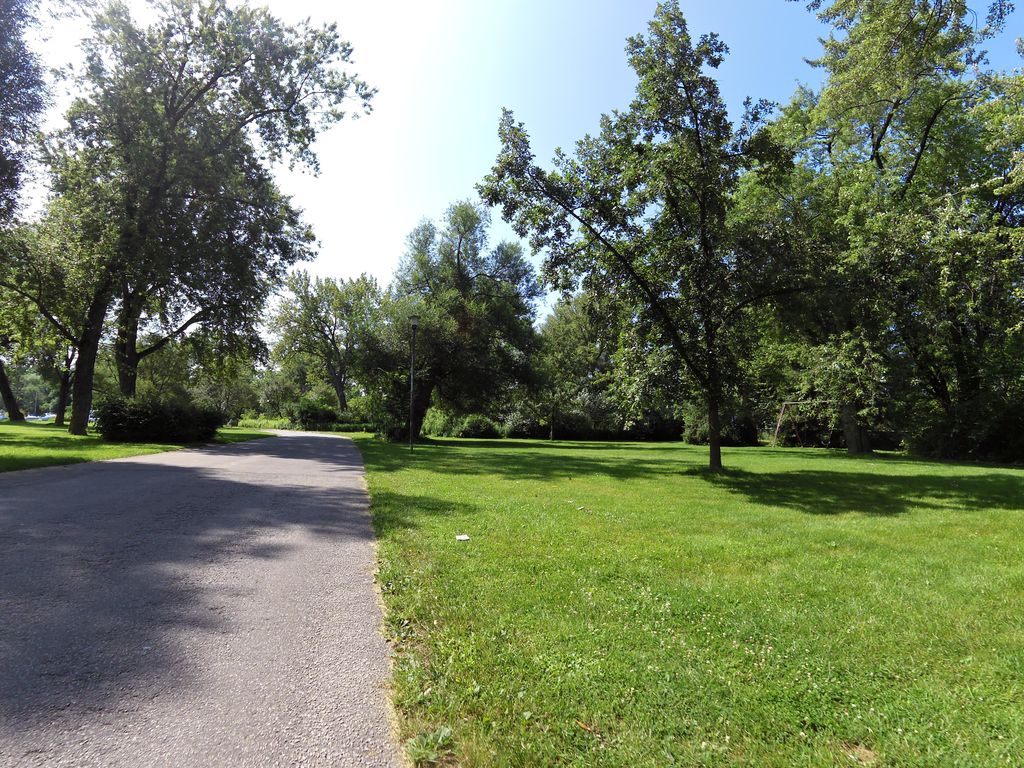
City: toronto